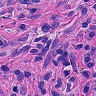
Metastatic tissue present: yes